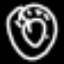
Label: donut